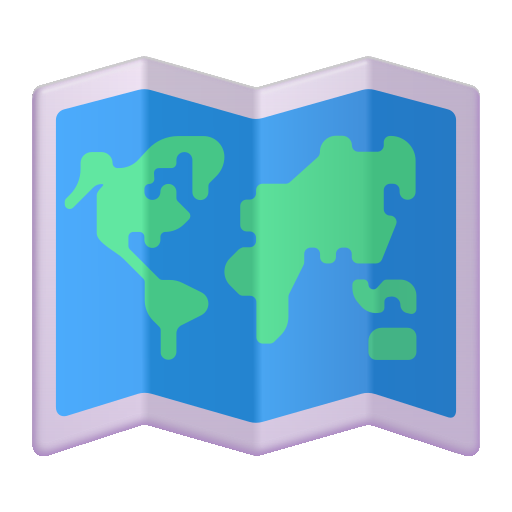
world map color